Question: I have Alarm Clock App. User can add alarms. If I add too much alarms and scroll down I will see that

If i tried to use 'UISwitch' (only buttom cell) I will crash the app and get Error:
'''
Terminating app due to uncaught exception 'NSRangeException', reason: '*** -[__NSArrayI objectAtIndex:]: index 8 beyond bounds [0 .. 7]'
'''
I think that the problem inside of array. How to resolve it?
'''
import UIKit
class MainAlarmViewController: UITableViewController{
var alarmDelegate: AlarmApplicationDelegate = AppDelegate()
var alarmScheduler: AlarmSchedulerDelegate = Scheduler()
var alarmModel: Alarms = Alarms()
override func viewDidLoad() {
super.viewDidLoad()
tableView.allowsSelectionDuringEditing = true
}
override func viewWillAppear(_ animated: Bool) {
super.viewWillAppear(animated)
alarmModel = Alarms()
tableView.reloadData()
//dynamically append the edit button
if alarmModel.count != 0 {
self.navigationItem.leftBarButtonItem = editButtonItem
}
else {
self.navigationItem.leftBarButtonItem = nil
}
//unschedule all the notifications, faster than calling the cancelAllNotifications func
//UIApplication.shared.scheduledLocalNotifications = nil
let cells = tableView.visibleCells
if !cells.isEmpty {
for i in 0..<cells.count {
if alarmModel.alarms[i].enabled {
(cells[i].accessoryView as! UISwitch).setOn(true, animated: false)
cells[i].backgroundColor = UIColor.white
cells[i].textLabel?.alpha = 1.0
cells[i].detailTextLabel?.alpha = 1.0
}
else {
(cells[i].accessoryView as! UISwitch).setOn(false, animated: false)
cells[i].backgroundColor = UIColor.groupTableViewBackground
cells[i].textLabel?.alpha = 0.5
cells[i].detailTextLabel?.alpha = 0.5
}
}
}
}
override func didReceiveMemoryWarning() {
super.didReceiveMemoryWarning()
}
// MARK: - Table view data source
override func tableView(_ tableView: UITableView, heightForRowAt indexPath: IndexPath) -> CGFloat {
return 90
}
override func numberOfSections(in tableView: UITableView) -> Int {
// Return the number of sections.
return 1
}
override func tableView(_ tableView: UITableView, numberOfRowsInSection section: Int) -> Int {
// Return the number of rows in the section.
if alarmModel.count == 0 {
tableView.separatorStyle = UITableViewCellSeparatorStyle.none
}
else {
tableView.separatorStyle = UITableViewCellSeparatorStyle.singleLine
}
return alarmModel.count
}
override func tableView(_ tableView: UITableView, didSelectRowAt indexPath: IndexPath) {
if isEditing {
performSegue(withIdentifier: Id.editSegueIdentifier, sender: SegueInfo(curCellIndex: indexPath.row, isEditMode: true, label: alarmModel.alarms[indexPath.row].label, mediaLabel: alarmModel.alarms[indexPath.row].mediaLabel, mediaID: alarmModel.alarms[indexPath.row].mediaID, repeatWeekdays: alarmModel.alarms[indexPath.row].repeatWeekdays, enabled: alarmModel.alarms[indexPath.row].enabled, dateTime: alarmModel.alarms[indexPath.row].date))
}
}
override func tableView(_ tableView: UITableView, cellForRowAt indexPath: IndexPath) -> UITableViewCell {
var cell = tableView.dequeueReusableCell(withIdentifier: Id.alarmCellIdentifier)
if (cell == nil) {
cell = UITableViewCell(style: UITableViewCellStyle.subtitle, reuseIdentifier: Id.alarmCellIdentifier)
}
//cell text
cell!.selectionStyle = .none
cell!.tag = indexPath.row
let alarm: Alarm = alarmModel.alarms[indexPath.row]
let amAttr: [String : Any] = [NSFontAttributeName : UIFont.systemFont(ofSize: 20.0)]
let str = NSMutableAttributedString(string: alarm.formattedTime, attributes: amAttr)
let timeAttr: [String : Any] = [NSFontAttributeName : UIFont.systemFont(ofSize: 45.0)]
str.addAttributes(timeAttr, range: NSMakeRange(0, str.length-2))
cell!.textLabel?.attributedText = str
cell!.detailTextLabel?.text = alarm.label
//append switch button
let sw = UISwitch(frame: CGRect())
sw.transform = CGAffineTransform(scaleX: 0.9, y: 0.9);
//tag is used to indicate which row had been touched
sw.tag = indexPath.row
sw.addTarget(self, action: #selector(MainAlarmViewController.switchTapped(_:)), for: UIControlEvents.touchUpInside)
if alarm.enabled {
sw.setOn(true, animated: false)
}
cell!.accessoryView = sw
//delete empty seperator line
tableView.tableFooterView = UIView(frame: CGRect.zero)
return cell!
}
@IBAction func switchTapped(_ sender: UISwitch) {
let index = sender.tag
alarmModel.alarms[index].enabled = sender.isOn
if sender.isOn {
print("switch on")
sender.superview?.backgroundColor = UIColor.white
alarmScheduler.setNotificationWithDate(alarmModel.alarms[index].date, onWeekdaysForNotify: alarmModel.alarms[index].repeatWeekdays, snoozeEnabled: alarmModel.alarms[index].snoozeEnabled, onSnooze: false, soundName: alarmModel.alarms[index].mediaLabel, index: index)
let cells = tableView.visibleCells
if !cells.isEmpty {
cells[index].textLabel?.alpha = 1.0
cells[index].detailTextLabel?.alpha = 1.0
}
}
else {
print("switch off")
sender.superview?.backgroundColor = UIColor.groupTableViewBackground
let cells = tableView.visibleCells
if !cells.isEmpty {
cells[index].textLabel?.alpha = 0.5
cells[index].detailTextLabel?.alpha = 0.5
}
alarmScheduler.reSchedule()
}
}
// Override to support editing the table view.
override func tableView(_ tableView: UITableView, commit editingStyle: UITableViewCellEditingStyle, forRowAt indexPath: IndexPath) {
if editingStyle == .delete {
let index = indexPath.row
alarmModel.alarms.remove(at: index)
let cells = tableView.visibleCells
for cell in cells {
let sw = cell.accessoryView as! UISwitch
//adjust saved index when row deleted
if sw.tag > index {
sw.tag -= 1
}
}
if alarmModel.count == 0 {
self.navigationItem.leftBarButtonItem = nil
}
// Delete the row from the data source
tableView.deleteRows(at: [indexPath], with: .fade)
alarmScheduler.reSchedule()
}
}
// In a storyboard-based application, you will often want to do a little preparation before navigation
override func prepare(for segue: UIStoryboardSegue, sender: Any?) {
// Get the new view controller using segue.destinationViewController.
// Pass the selected object to the new view controller.
let dist = segue.destination as! UINavigationController
let addEditController = dist.topViewController as! AlarmAddEditViewController
if segue.identifier == Id.addSegueIdentifier {
addEditController.navigationItem.title = "Add Alarm"
addEditController.segueInfo = SegueInfo(curCellIndex: alarmModel.count, isEditMode: false, label: "Alarm", mediaLabel: "bell", mediaID: "", repeatWeekdays: [], enabled: false, dateTime: Date())
}
else if segue.identifier == Id.editSegueIdentifier {
addEditController.navigationItem.title = "Edit Alarm"
addEditController.segueInfo = sender as! SegueInfo
}
}
@IBAction func unwindFromAddEditAlarmView(_ segue: UIStoryboardSegue) {
isEditing = false
}
}
'''
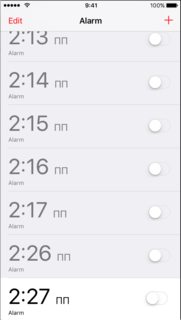
Answer: When you get a runtime error, you should include the line that throws the error as part of your question.
Tags are a pretty fragile way to figure out what cell was tapped. (Tags are a pretty fragile way to do anything. There's almost always a better way to find views or figure out information about a view than using tags.)
I created a simple extension to UITableView that lets you ask the table view for the IndexPath of any view in a cell. It's easy to write a button IBAction that uses the extension to figure out which cell was tapped. I suggest reworking your code to use this approach
The extension:
'''
public extension UITableView {
/**
This method returns the indexPath of the cell that contains the specified view
- Parameter view: The view to find.
- Returns: The indexPath of the cell containing the view, or nil if it can't be found
*/
func indexPathForView(_ view: UIView) -> IndexPath? {
let bounds = view.bounds
let center = CGPoint(x: bounds.midX, y: bounds.midY)
let viewCenter = self.convert(center, from: view)
let indexPath = self.indexPathForRow(at: viewCenter)
return indexPath
}
}
'''
And the IBAction that uses it:
'''
@IBAction func buttonTapped(_ button: UIButton) {
if let indexPath = self.tableView.indexPathForView(button) {
print("Button tapped at indexPath \(indexPath)")
}
else {
print("Button indexPath not found")
}
}
'''
The whole project is available on Github:
<URL>
I don't know why Apple doesn't build something like the 'indexPathForView' function into 'UITableView'. It seems like a universally useful function.